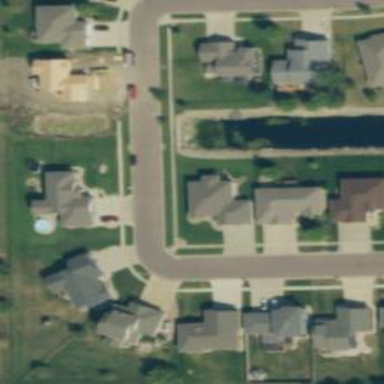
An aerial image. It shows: Asphalt road in residential area.